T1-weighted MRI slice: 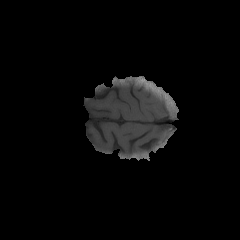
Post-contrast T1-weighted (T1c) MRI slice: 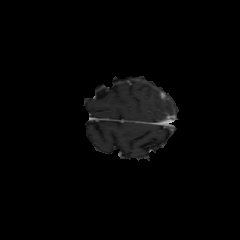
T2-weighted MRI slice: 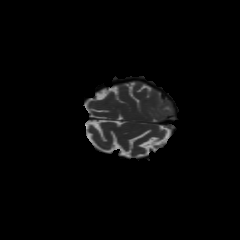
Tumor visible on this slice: yes